Question: I am drawing a route in Google Maps. I have passed the start point, way points and end points. My route is drawing correctly. I am using Google Maps API 3.
'''
request = {
origin: originAddress,
destination: destinationAddress,
waypoints: waypoints,
optimizeWaypoints: false,
travelMode: google.maps.DirectionsTravelMode.DRIVING
};
directionsService.route(request, function(response, status) {
if (status == google.maps.DirectionsStatus.OK) {
directionsDisplay.setDirections(response);
}
}
'''
If I change the route direction, then how to find the changed direction points' latitude and longitude?

Please can anyone help me?
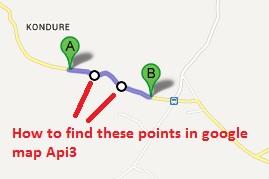
Answer: Check this [not able to comment so posting as answer]
<URL>